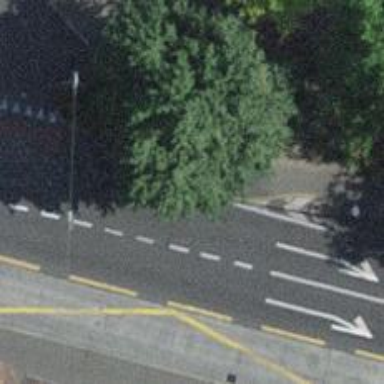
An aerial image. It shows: Bus stop for trolleybuses with designated stop position for public transport.